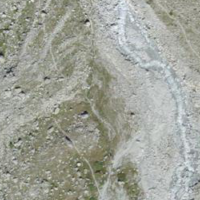
EUNIS habitat code: 48
Species observed at this site:
Parnassius phoebus